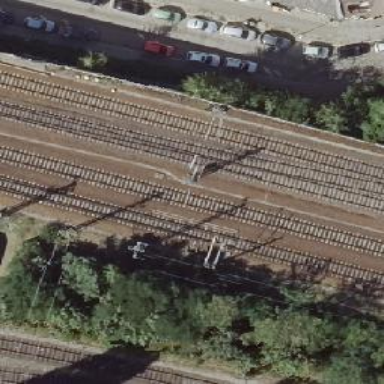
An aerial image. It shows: Railway switch with turnout to the right.